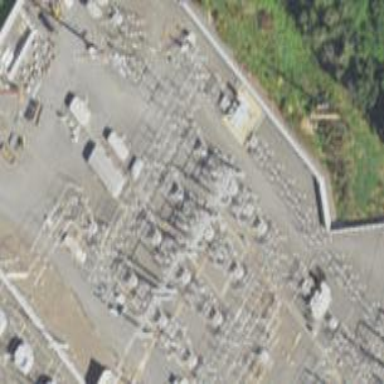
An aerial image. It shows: Switch used for power control.